Brain MRI, modality: ceT1
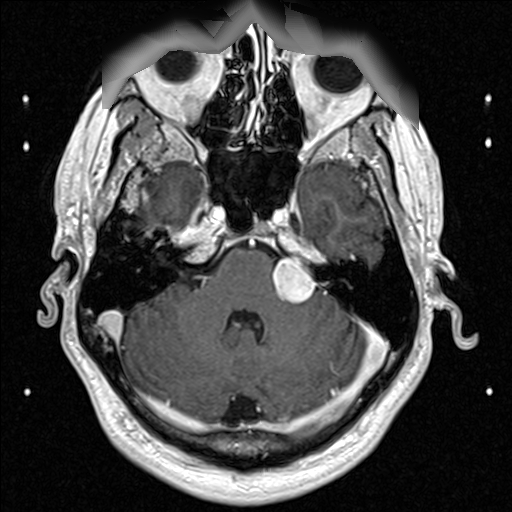